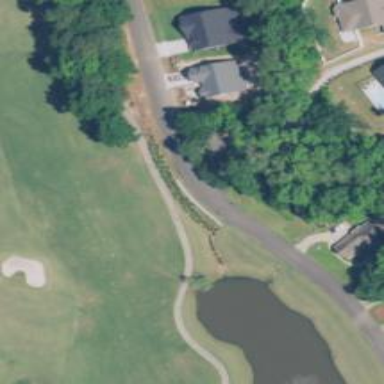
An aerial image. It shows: Path for golf carts.